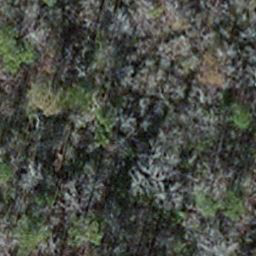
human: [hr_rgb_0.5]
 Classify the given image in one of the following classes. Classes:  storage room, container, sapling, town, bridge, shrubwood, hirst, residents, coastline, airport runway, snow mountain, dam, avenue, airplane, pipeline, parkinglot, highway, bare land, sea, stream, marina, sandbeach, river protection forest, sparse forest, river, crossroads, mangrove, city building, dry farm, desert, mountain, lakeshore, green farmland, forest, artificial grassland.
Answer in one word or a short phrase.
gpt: sapling